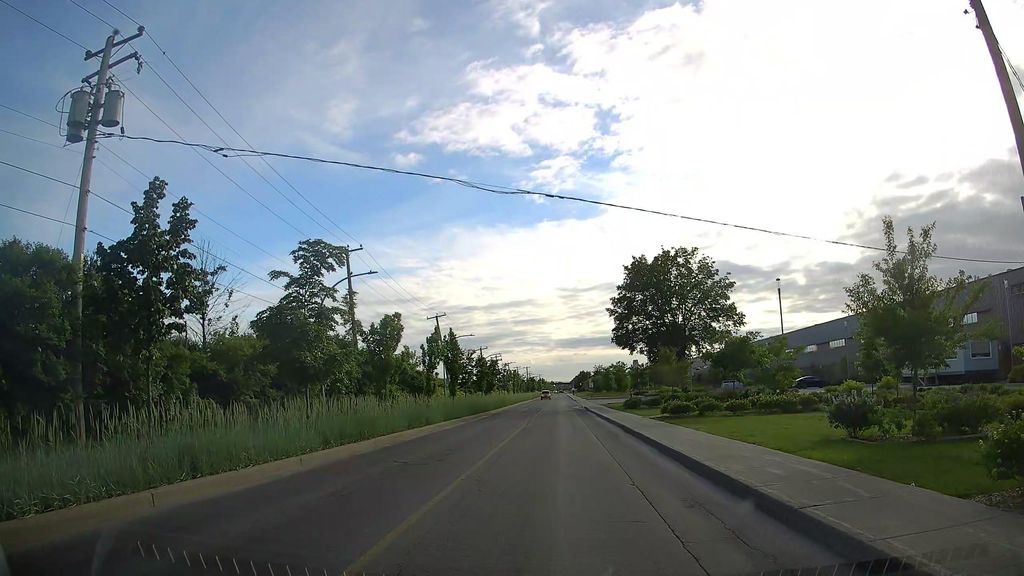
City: montreal